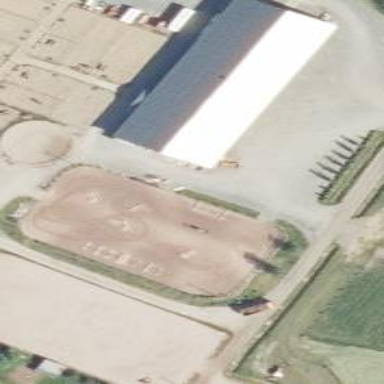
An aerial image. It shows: Equestrian pitch used for leisure and sports activities.